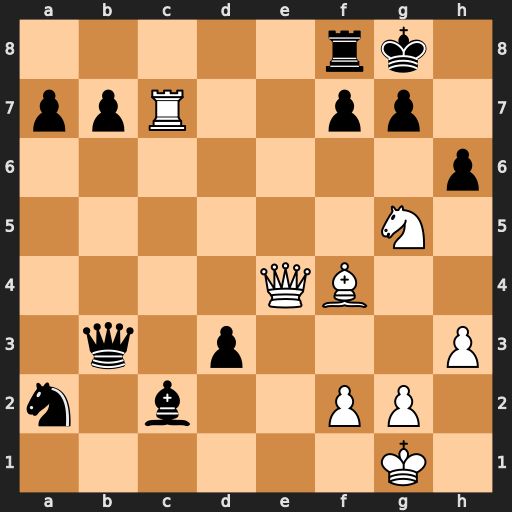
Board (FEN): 5rk1/ppR2pp1/7p/6N1/4QB2/1q1p3P/n1b2PP1/6K1
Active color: w
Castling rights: -
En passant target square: -
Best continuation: Qh7#